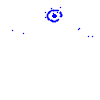
Particle: proton